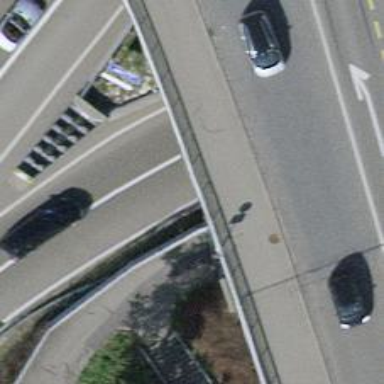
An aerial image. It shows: Asphalt motorway link.